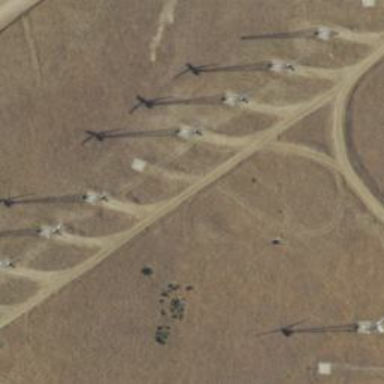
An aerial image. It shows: Wind turbine power generator.